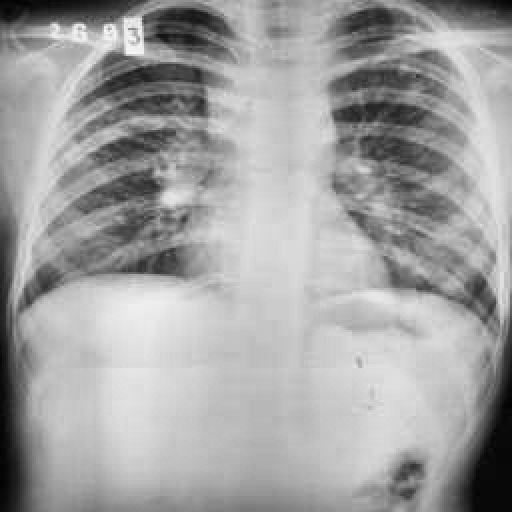
Finding: TUBERCULOSIS